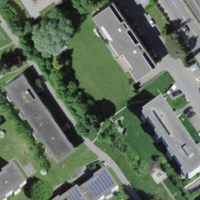
EUNIS habitat code: 55
Species observed at this site:
Prunus padus